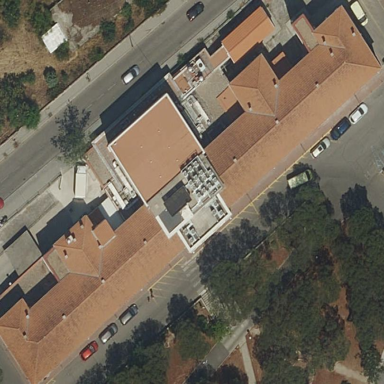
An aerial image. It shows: Hospital building.